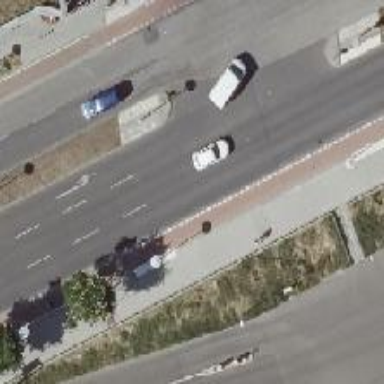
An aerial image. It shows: Traffic island located on footway.